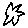
Label: star